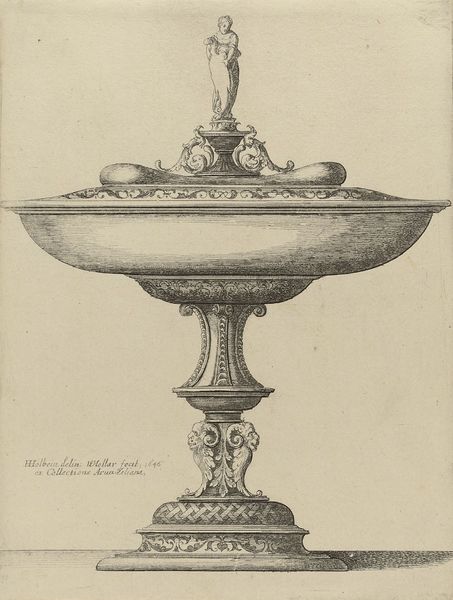
Titel: Deckelschale
Künstler: Hans Holbein der Jüngere
Standort: Hamburg
Institution: Museum für Kunst und Gewerbe Hamburg
Schlagwörter: akt, blätter, fuß, schatten, skizze, zeichnung, schale, gitter, figur, schrift, papier, grafik, graphik, fotografie, photographie, gefäß, geflecht, druckgraphik, druckgrafik, radierung, entwurf, kunstgewerbe, kunsthandwerk, arabeske, deckelschale, gerippt, reproduktionen, industriedesign, druckerzeugnisse, behälter, körper, ornamentstich, vorlageblätter, bockskopf